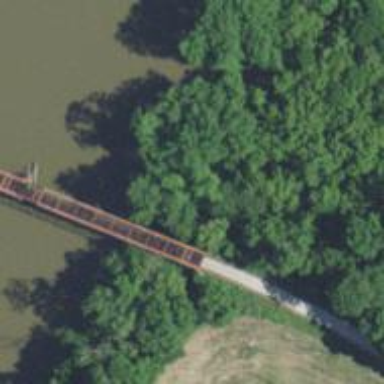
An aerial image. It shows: Unclassified road on trestle bridge.